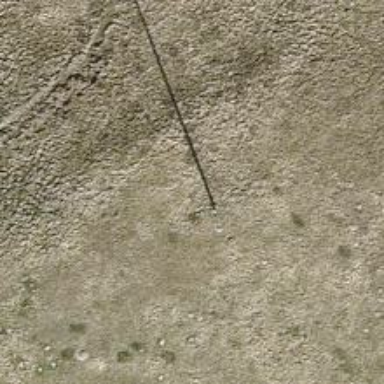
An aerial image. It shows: Power pole.